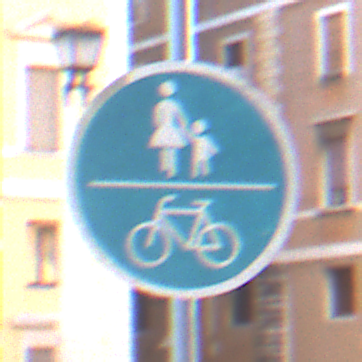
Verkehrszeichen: GemeinsamerGehUndRadweg
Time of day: SunriseSunset
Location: Outdoor (Urban)
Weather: Clear
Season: NotSpecified
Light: Natural